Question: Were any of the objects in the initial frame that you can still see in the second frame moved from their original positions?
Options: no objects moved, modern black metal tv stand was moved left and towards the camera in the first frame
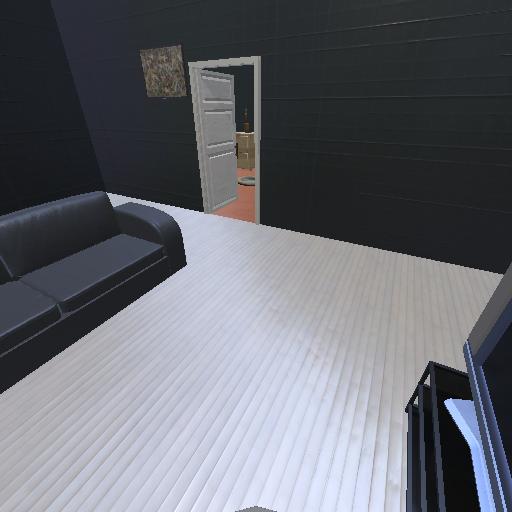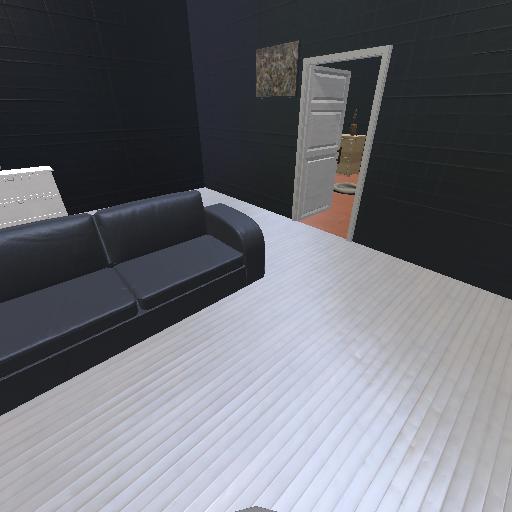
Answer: no objects moved